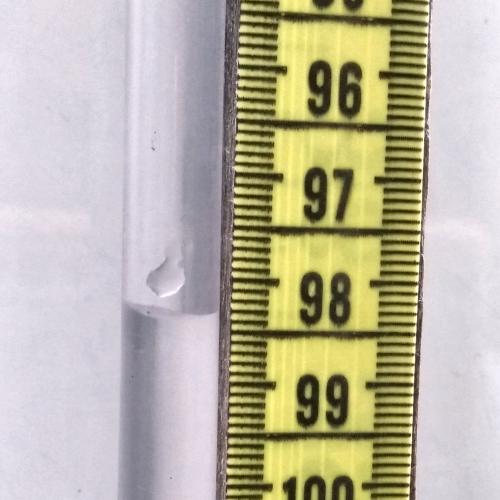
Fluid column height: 98.3 cm